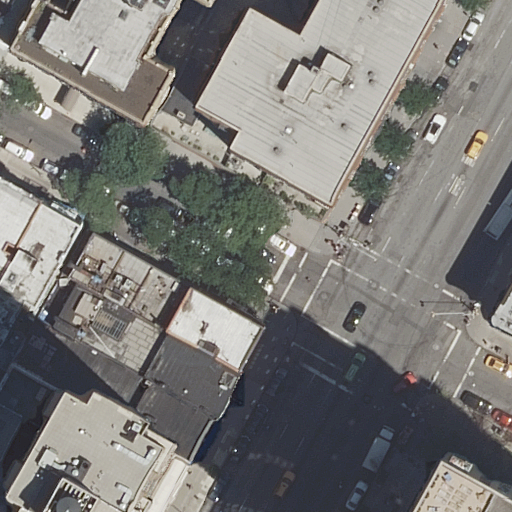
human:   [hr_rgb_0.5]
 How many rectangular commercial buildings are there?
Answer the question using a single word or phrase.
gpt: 0

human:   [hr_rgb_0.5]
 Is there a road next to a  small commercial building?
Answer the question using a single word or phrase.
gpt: no

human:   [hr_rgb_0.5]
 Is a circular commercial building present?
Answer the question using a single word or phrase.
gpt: no

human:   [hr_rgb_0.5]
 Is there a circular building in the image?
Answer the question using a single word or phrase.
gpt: no

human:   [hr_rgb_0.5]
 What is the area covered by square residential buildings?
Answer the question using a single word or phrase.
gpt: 0m2

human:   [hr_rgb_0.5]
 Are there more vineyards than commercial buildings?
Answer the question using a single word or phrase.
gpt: no

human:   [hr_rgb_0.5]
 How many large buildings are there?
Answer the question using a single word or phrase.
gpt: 3

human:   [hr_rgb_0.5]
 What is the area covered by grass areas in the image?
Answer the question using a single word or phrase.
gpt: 0m2

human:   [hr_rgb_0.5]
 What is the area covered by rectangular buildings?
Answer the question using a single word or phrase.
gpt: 2923m2

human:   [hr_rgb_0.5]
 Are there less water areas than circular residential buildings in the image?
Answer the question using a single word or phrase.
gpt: no

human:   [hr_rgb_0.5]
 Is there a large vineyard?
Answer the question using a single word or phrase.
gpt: no

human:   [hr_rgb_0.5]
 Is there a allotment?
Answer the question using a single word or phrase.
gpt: no

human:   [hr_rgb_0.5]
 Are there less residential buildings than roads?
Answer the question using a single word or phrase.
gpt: no

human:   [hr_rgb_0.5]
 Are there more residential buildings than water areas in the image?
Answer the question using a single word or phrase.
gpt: yes

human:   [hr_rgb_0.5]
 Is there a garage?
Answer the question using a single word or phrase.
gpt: no

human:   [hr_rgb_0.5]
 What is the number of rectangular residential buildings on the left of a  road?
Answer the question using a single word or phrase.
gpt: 3

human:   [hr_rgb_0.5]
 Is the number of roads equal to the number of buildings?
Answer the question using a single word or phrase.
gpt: no

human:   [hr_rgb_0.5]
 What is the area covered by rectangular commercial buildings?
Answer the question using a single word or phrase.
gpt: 0m2

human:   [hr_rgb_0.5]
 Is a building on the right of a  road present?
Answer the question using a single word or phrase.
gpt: yes

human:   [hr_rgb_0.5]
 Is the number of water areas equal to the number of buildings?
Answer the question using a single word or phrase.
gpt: no

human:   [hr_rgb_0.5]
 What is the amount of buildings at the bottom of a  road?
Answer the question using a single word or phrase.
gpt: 5

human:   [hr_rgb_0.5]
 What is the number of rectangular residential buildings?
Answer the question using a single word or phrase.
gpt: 6

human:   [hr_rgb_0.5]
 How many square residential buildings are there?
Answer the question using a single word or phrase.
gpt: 0

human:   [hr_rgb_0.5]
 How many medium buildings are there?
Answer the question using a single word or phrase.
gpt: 5

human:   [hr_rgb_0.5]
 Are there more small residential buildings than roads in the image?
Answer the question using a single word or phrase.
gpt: yes

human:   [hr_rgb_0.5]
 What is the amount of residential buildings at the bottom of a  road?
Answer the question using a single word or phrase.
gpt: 5

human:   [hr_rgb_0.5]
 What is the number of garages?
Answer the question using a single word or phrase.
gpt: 0

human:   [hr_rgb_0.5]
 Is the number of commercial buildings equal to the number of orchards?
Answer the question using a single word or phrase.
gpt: yes

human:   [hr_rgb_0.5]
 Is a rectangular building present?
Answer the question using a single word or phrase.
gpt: yes

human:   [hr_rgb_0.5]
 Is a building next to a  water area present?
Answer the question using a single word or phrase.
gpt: no

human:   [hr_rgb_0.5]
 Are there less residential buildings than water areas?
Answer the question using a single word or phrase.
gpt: no

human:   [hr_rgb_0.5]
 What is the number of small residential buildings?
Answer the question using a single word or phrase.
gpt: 3

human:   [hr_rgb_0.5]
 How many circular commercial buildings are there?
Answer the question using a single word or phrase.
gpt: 0

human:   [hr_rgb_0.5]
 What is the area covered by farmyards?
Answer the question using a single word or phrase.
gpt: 0m2

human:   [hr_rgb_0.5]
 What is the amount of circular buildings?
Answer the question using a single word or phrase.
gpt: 0

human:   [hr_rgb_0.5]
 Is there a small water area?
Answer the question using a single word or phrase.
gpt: no